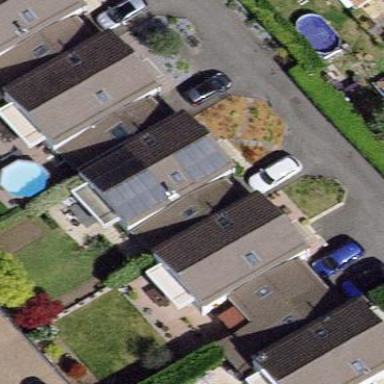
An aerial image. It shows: Terrace building with gabled roof.